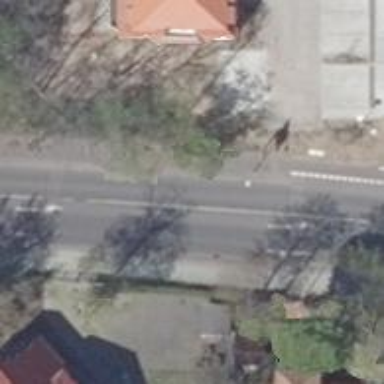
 featuring sidewalks on both sides and cycle track."